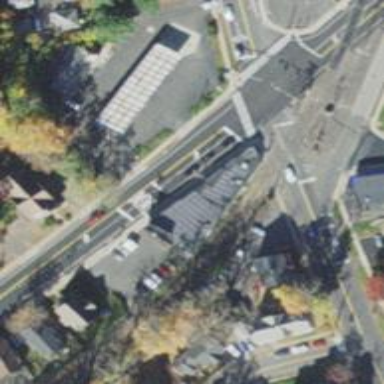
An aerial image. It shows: Fuel station.